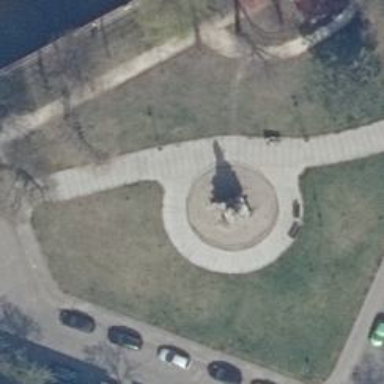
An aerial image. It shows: Historical memorial featuring statue.